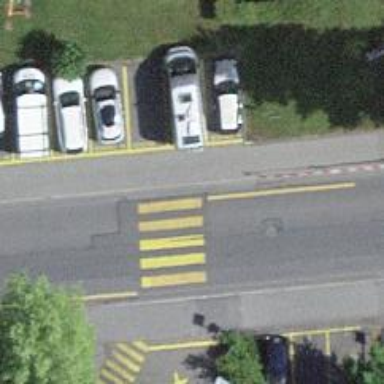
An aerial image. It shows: Kerb serving as barrier.